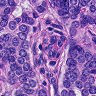
Metastatic tissue present: yes